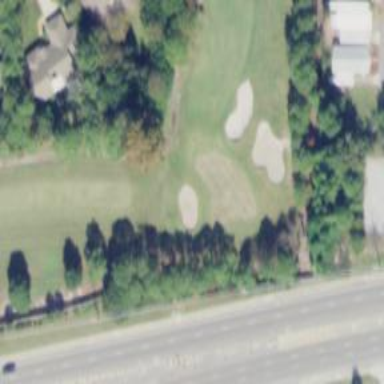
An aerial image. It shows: View of golf hole.